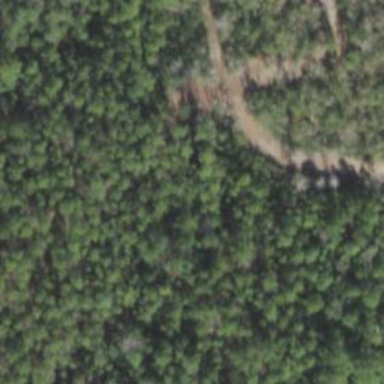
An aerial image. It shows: Forest dominated by needle-leaved trees.